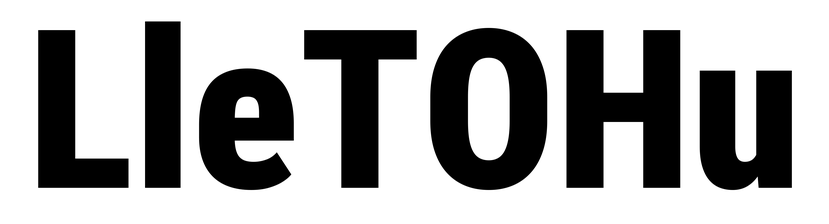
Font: Roboto_Condensed_Black